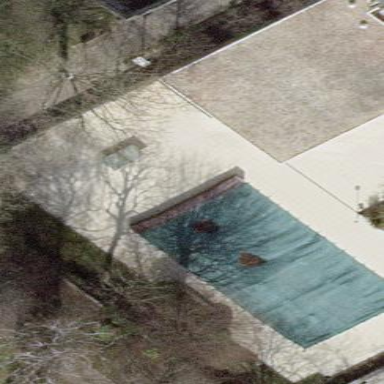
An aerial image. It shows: Swimming pool located in leisure land.